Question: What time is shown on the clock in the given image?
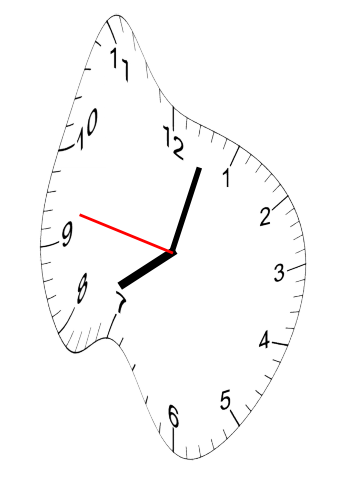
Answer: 08:02:47